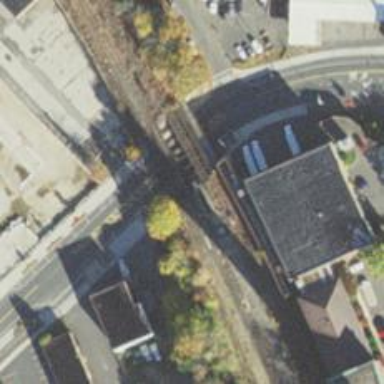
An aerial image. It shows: Junction on the railway.